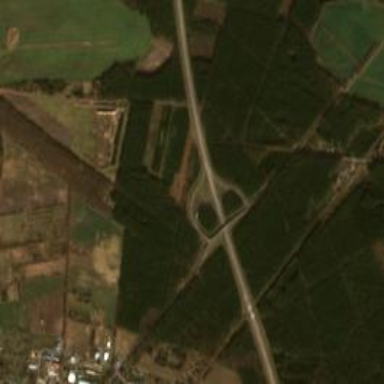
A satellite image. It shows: Motorway junction.